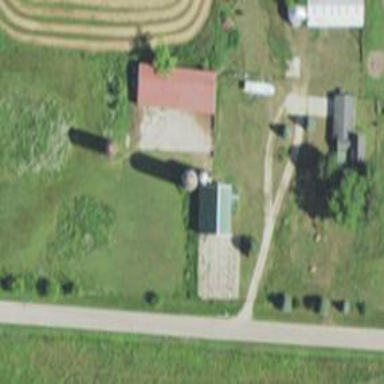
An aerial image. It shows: Silo.